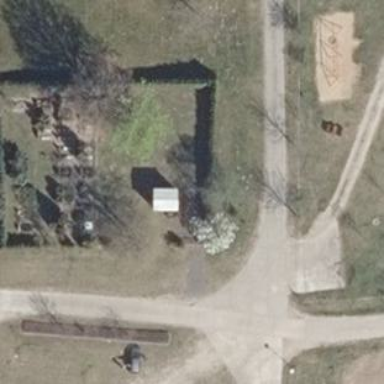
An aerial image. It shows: Cemetery.